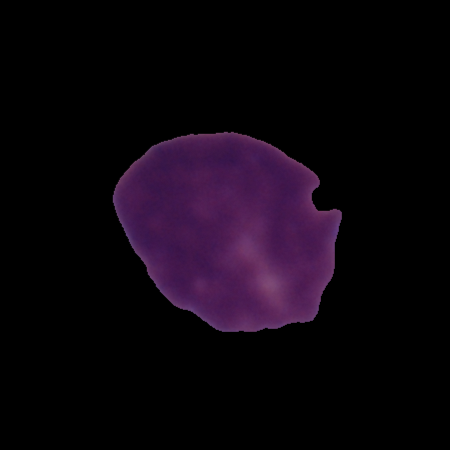
Label: cancer